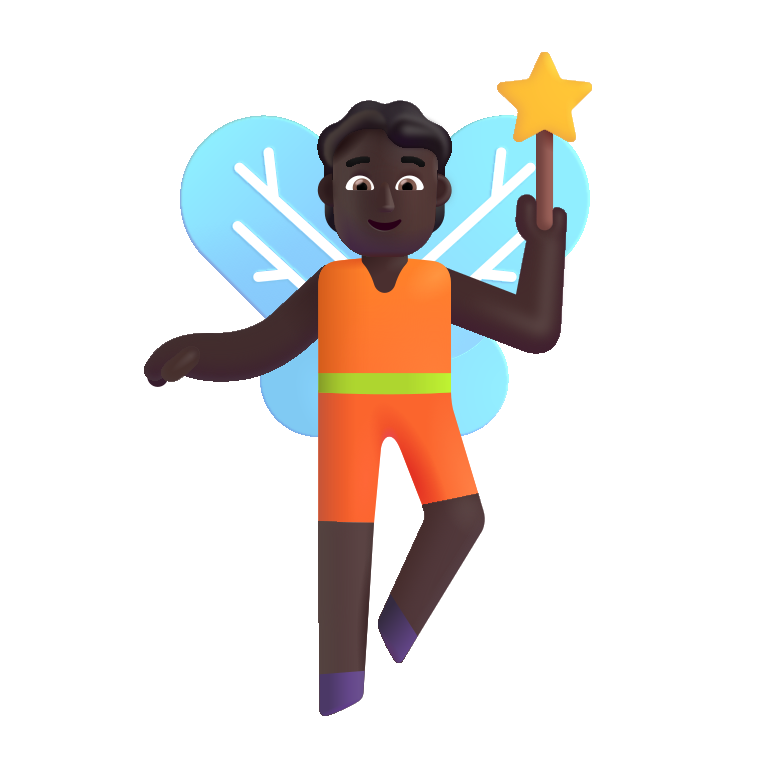
person fairy color dark